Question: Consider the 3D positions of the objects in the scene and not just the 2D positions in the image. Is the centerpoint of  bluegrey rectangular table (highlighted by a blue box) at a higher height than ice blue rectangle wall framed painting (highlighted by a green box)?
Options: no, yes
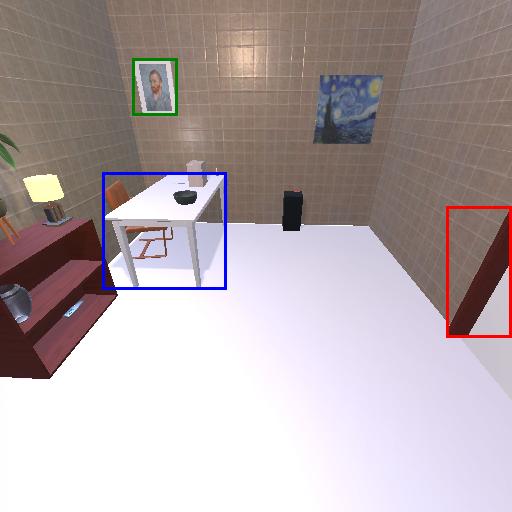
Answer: no